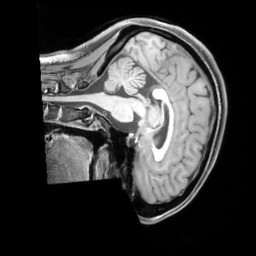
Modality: T1w
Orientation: sagittal
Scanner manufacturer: siemens
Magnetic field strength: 3 T
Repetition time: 2.3 s
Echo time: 0.00226 s